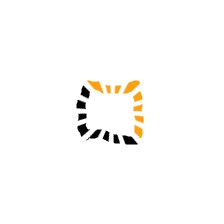
Shape: square